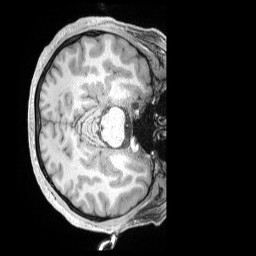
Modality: T1w
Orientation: axial
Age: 35
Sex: male
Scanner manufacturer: siemens
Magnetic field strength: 3 T
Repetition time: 2 s
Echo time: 0.00211 s